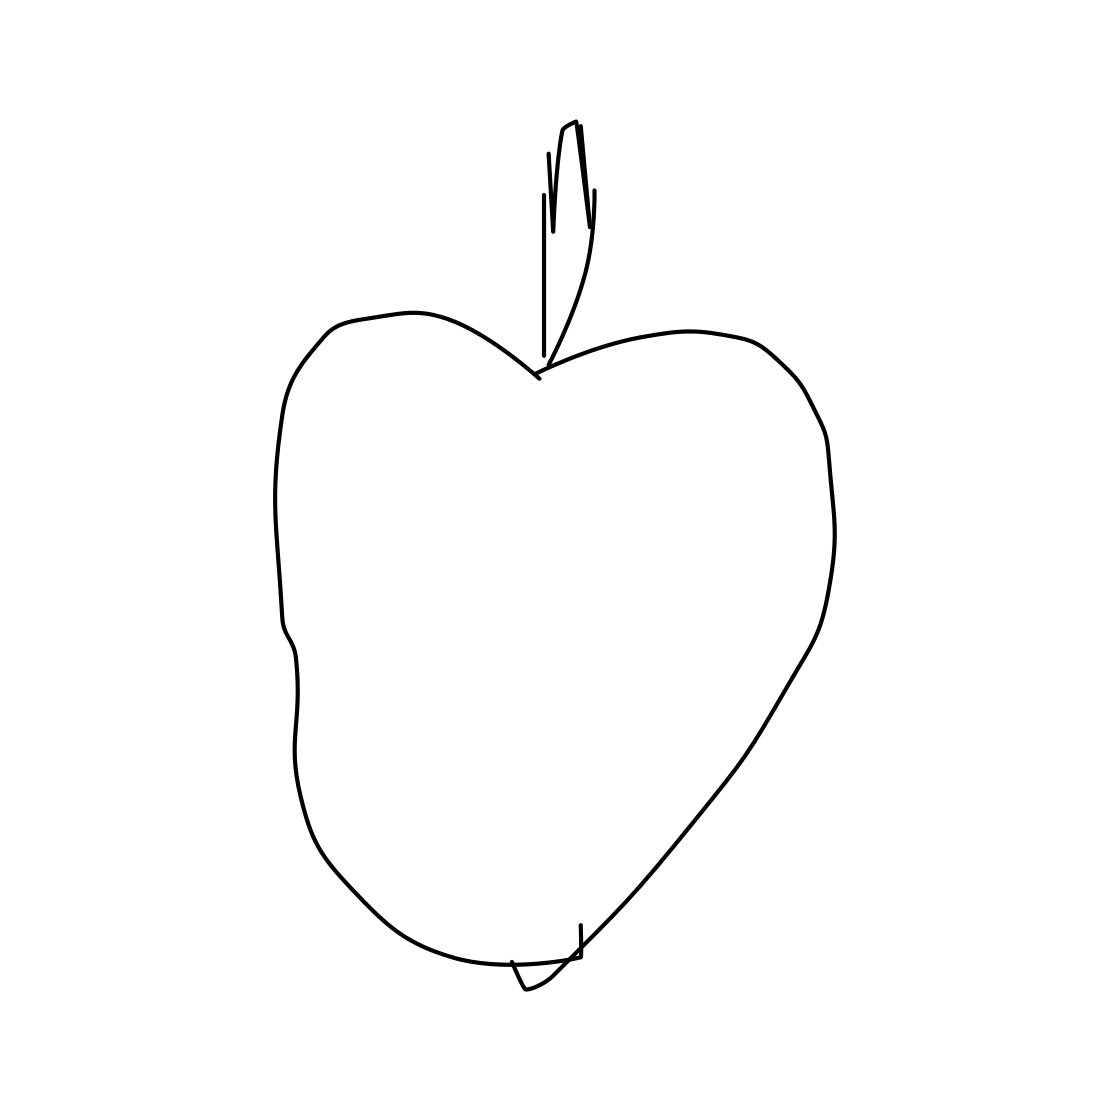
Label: apple